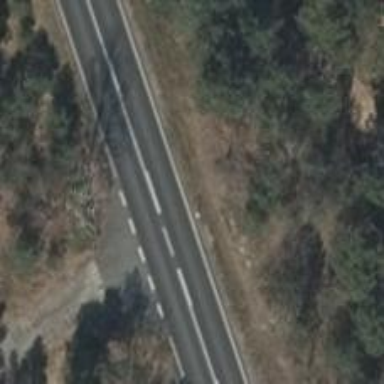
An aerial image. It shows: Primary road with asphalt surface.